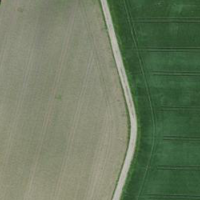
EUNIS habitat code: 25
Species observed at this site:
Oenothera glazioviana